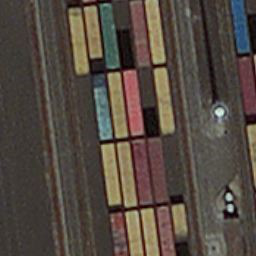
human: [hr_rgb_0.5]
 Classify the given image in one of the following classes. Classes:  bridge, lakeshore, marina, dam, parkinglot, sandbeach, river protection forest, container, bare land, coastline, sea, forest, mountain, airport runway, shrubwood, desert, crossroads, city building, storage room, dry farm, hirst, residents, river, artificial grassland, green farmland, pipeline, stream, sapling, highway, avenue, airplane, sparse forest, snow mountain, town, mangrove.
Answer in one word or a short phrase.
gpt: container